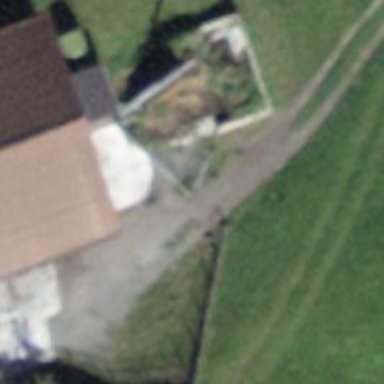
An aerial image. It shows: Gate.